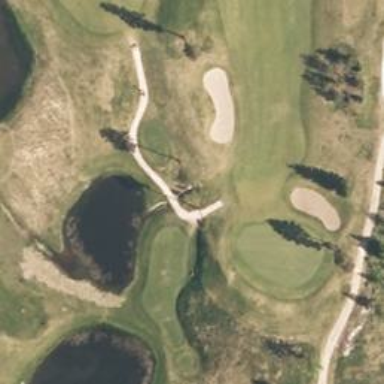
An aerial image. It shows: Path used for both walking and golf.